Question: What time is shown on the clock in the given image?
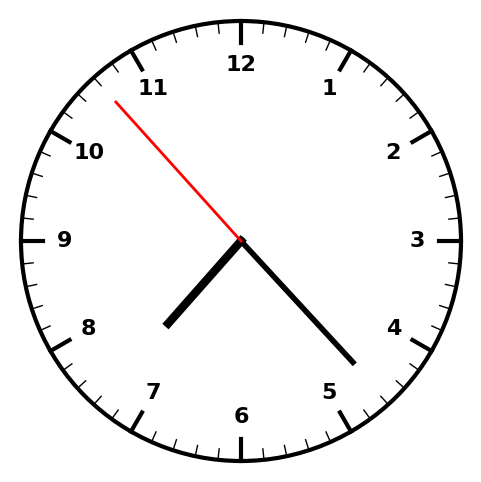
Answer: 07:22:53